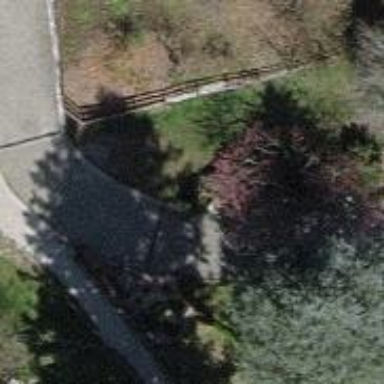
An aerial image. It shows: Driveway.